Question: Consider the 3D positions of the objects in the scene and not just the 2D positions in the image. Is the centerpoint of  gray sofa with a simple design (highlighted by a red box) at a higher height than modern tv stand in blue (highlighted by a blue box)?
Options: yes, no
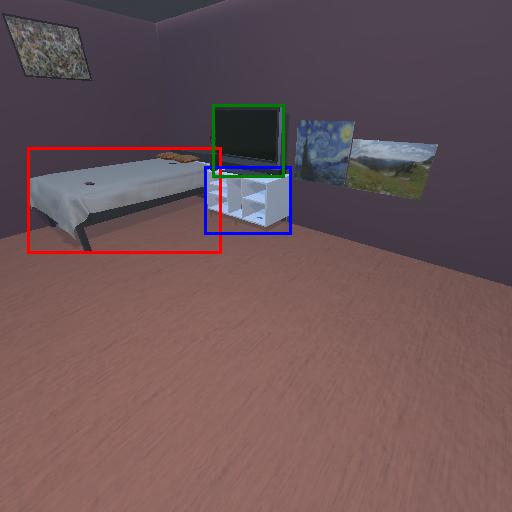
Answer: yes